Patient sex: M
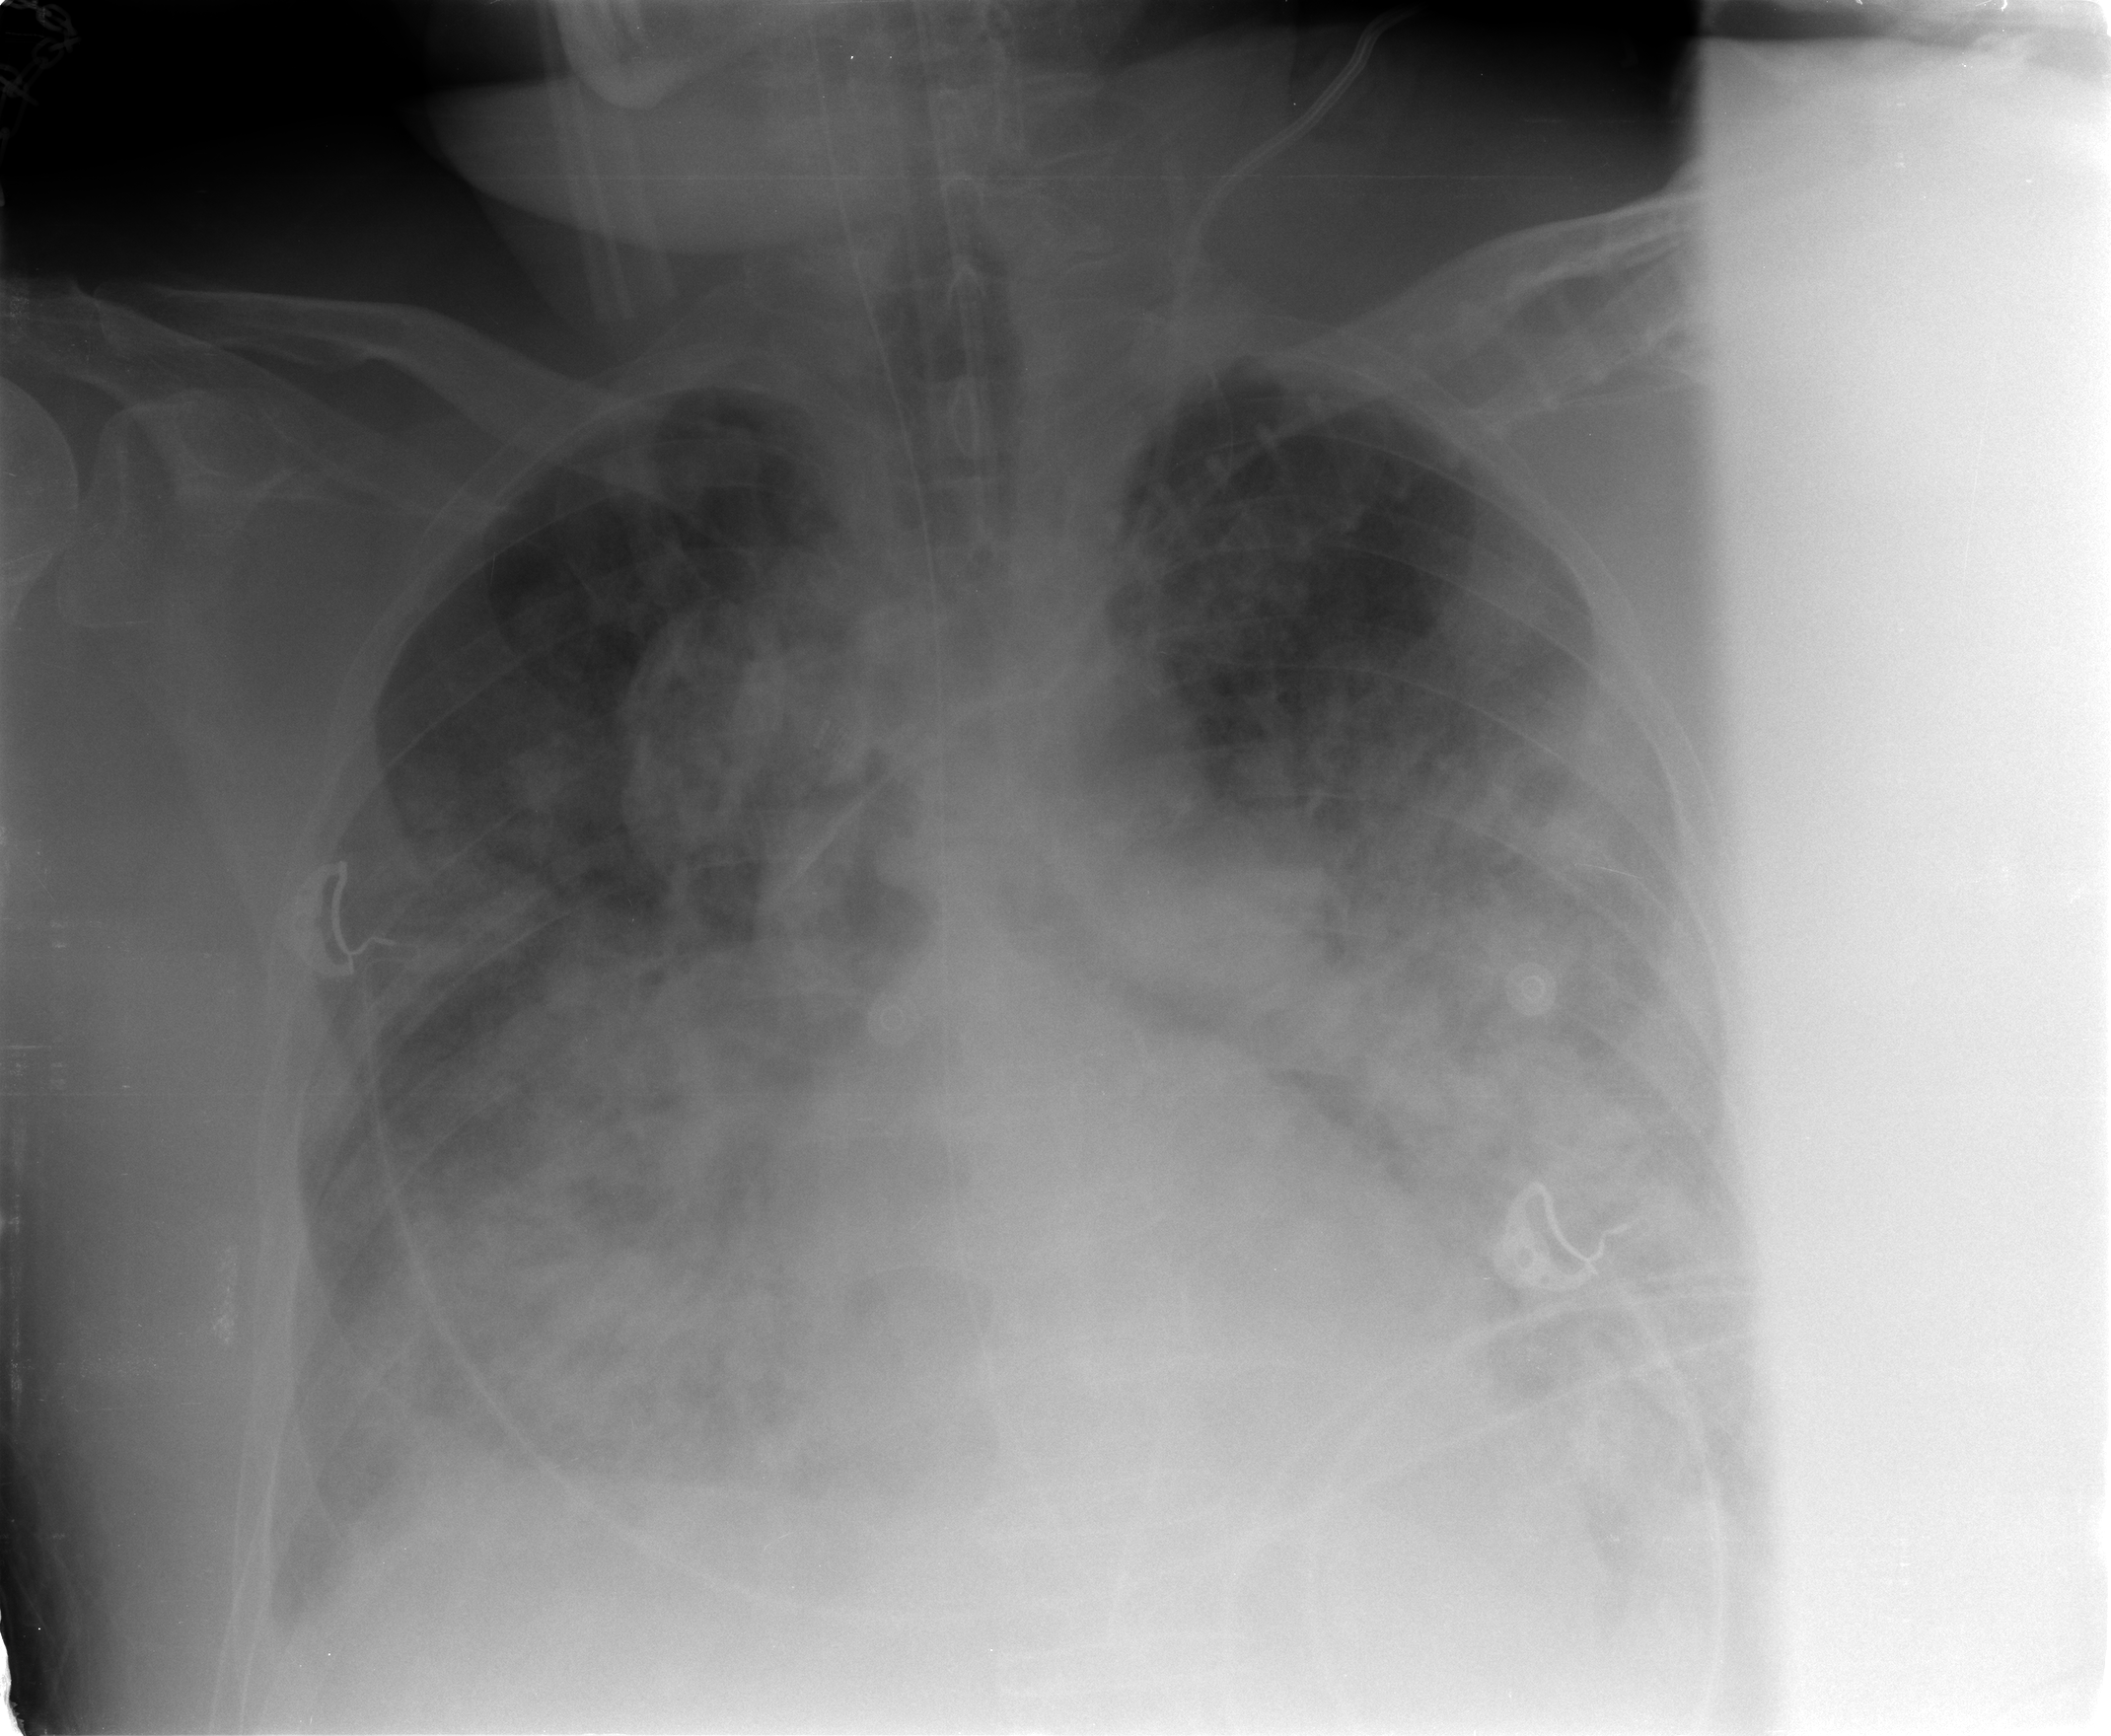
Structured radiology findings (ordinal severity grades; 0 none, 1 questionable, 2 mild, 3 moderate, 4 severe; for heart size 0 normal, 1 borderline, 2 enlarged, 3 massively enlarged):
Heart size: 2
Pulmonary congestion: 2
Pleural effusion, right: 3
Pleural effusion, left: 3
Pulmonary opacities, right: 4
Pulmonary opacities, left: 4
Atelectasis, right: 3
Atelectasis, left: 3